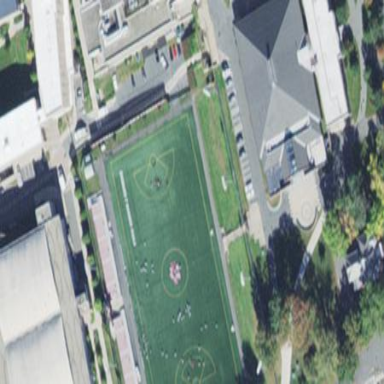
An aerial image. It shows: Turf pitch used for soccer and lacrosse.